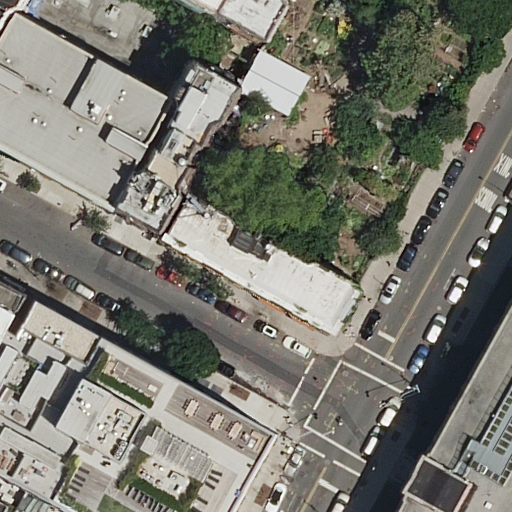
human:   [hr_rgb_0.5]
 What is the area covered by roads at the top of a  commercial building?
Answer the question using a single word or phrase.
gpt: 0m2

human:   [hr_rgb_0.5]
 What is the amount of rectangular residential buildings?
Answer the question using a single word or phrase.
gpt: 6

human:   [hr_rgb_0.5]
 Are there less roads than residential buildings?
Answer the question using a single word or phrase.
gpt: yes

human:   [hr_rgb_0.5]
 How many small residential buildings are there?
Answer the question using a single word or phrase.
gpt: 6

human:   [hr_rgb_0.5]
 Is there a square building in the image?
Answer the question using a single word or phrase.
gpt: no

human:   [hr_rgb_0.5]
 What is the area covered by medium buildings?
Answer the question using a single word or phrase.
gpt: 1151m2

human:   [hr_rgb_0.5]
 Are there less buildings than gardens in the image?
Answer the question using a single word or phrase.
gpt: no

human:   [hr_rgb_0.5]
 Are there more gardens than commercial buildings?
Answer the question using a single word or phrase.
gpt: yes

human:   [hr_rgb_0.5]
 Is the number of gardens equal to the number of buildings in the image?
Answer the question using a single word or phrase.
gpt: no

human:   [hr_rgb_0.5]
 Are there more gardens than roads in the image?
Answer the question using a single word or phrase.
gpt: no

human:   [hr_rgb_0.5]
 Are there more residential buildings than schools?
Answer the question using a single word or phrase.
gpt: yes

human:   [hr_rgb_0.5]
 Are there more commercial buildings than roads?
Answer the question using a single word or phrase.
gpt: no

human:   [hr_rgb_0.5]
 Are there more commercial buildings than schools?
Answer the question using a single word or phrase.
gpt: no

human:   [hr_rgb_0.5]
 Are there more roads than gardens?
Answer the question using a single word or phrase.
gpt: yes

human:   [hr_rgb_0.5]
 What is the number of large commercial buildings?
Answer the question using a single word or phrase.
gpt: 0

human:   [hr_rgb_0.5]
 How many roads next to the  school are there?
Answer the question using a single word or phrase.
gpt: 2

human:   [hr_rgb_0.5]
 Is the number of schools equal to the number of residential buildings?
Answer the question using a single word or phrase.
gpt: no

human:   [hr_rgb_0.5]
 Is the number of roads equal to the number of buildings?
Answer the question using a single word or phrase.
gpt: no

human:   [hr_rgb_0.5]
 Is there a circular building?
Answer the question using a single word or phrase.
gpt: no

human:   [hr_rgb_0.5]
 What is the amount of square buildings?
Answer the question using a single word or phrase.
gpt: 0

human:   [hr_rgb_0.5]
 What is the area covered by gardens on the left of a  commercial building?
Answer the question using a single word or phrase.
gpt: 0m2

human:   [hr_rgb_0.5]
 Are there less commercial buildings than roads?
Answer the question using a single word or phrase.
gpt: yes

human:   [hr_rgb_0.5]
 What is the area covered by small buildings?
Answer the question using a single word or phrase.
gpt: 207m2

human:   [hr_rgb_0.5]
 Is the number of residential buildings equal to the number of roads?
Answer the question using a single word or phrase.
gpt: no

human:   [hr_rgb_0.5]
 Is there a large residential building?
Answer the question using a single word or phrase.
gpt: yes

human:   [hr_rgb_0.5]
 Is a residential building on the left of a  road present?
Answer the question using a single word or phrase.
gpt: yes

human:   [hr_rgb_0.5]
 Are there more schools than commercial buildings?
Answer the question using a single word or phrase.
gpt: yes

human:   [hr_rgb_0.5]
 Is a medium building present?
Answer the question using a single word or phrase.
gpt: yes

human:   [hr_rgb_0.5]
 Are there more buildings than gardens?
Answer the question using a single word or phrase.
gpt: yes

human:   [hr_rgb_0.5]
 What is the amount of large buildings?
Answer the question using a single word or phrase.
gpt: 2

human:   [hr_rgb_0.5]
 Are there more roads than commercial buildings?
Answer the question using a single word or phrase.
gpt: yes

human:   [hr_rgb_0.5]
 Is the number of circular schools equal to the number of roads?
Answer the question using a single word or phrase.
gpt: no

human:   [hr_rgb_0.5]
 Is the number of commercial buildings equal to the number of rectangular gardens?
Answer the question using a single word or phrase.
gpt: yes

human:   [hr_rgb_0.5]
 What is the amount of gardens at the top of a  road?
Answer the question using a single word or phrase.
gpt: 1

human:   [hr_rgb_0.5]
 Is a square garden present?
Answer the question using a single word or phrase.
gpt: no

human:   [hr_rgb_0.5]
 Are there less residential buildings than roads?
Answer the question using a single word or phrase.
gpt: no